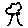
Label: tree